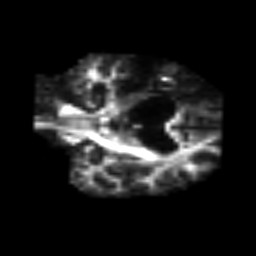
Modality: FA
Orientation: coronal
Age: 67
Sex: male
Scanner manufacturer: siemens
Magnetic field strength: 3 T
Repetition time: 3.2 s
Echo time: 0.081 s